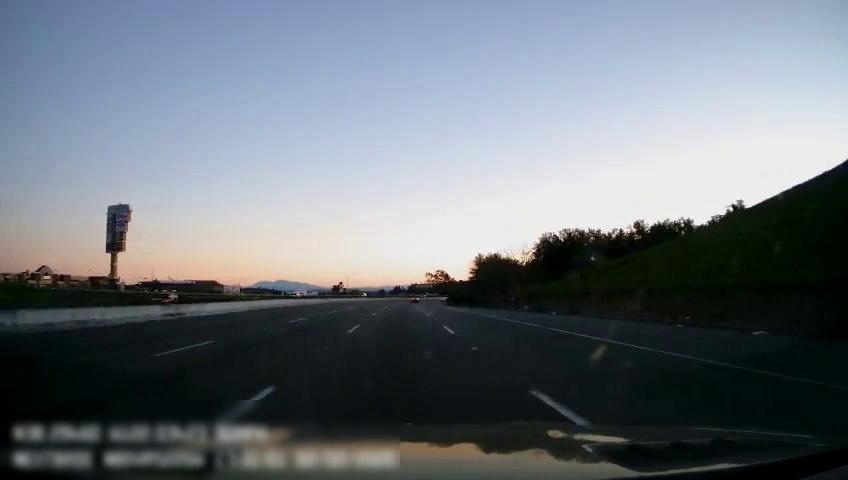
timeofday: Day
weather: Sunny
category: Drivable Space
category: Vehicles | Car
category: Lanes | Current Lane
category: Lanes | Current Lane
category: Lanes | Alternate Lane
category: Lanes | Alternate Lane